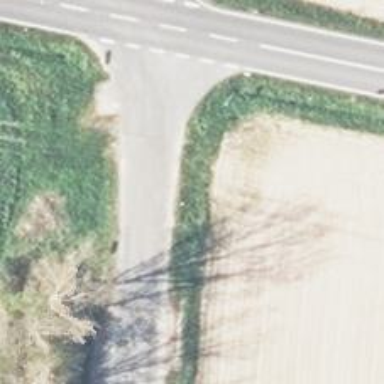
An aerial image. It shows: Unclassified road with asphalt surface.